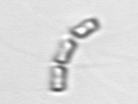
Label: Chaetoceros